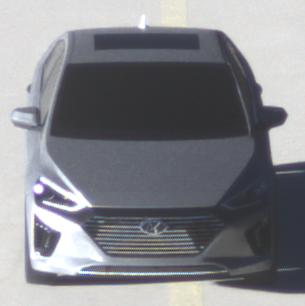
Make: Hyundai
Model: IONIQ Hybrid
Detailed model: IONIQ (AE) Hybrid
Model produced from: 2016/10
Model produced until: 2018/08
Doors: 5
Color: gray
Road condition: dry road
Daytime: sunrise or sunset
Contrast: high contrast